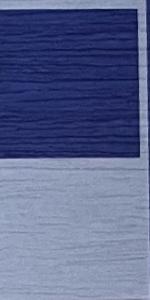
Label: Empty